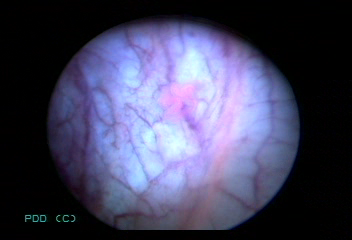
Modality: BLC
Class: Normal mucosa
Bladder cancer association: No